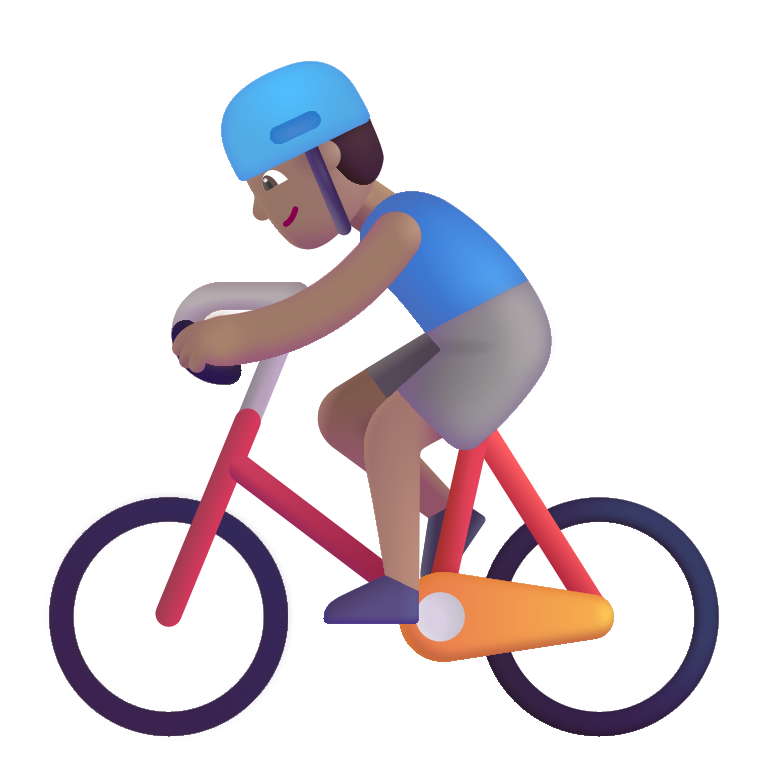
man biking color